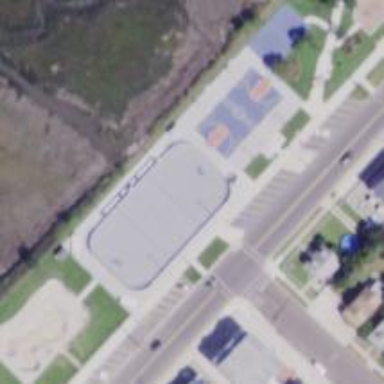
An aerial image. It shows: Decoturf pitch used for street hockey and roller hockey.